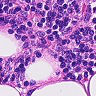
Metastatic tissue present: no